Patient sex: F
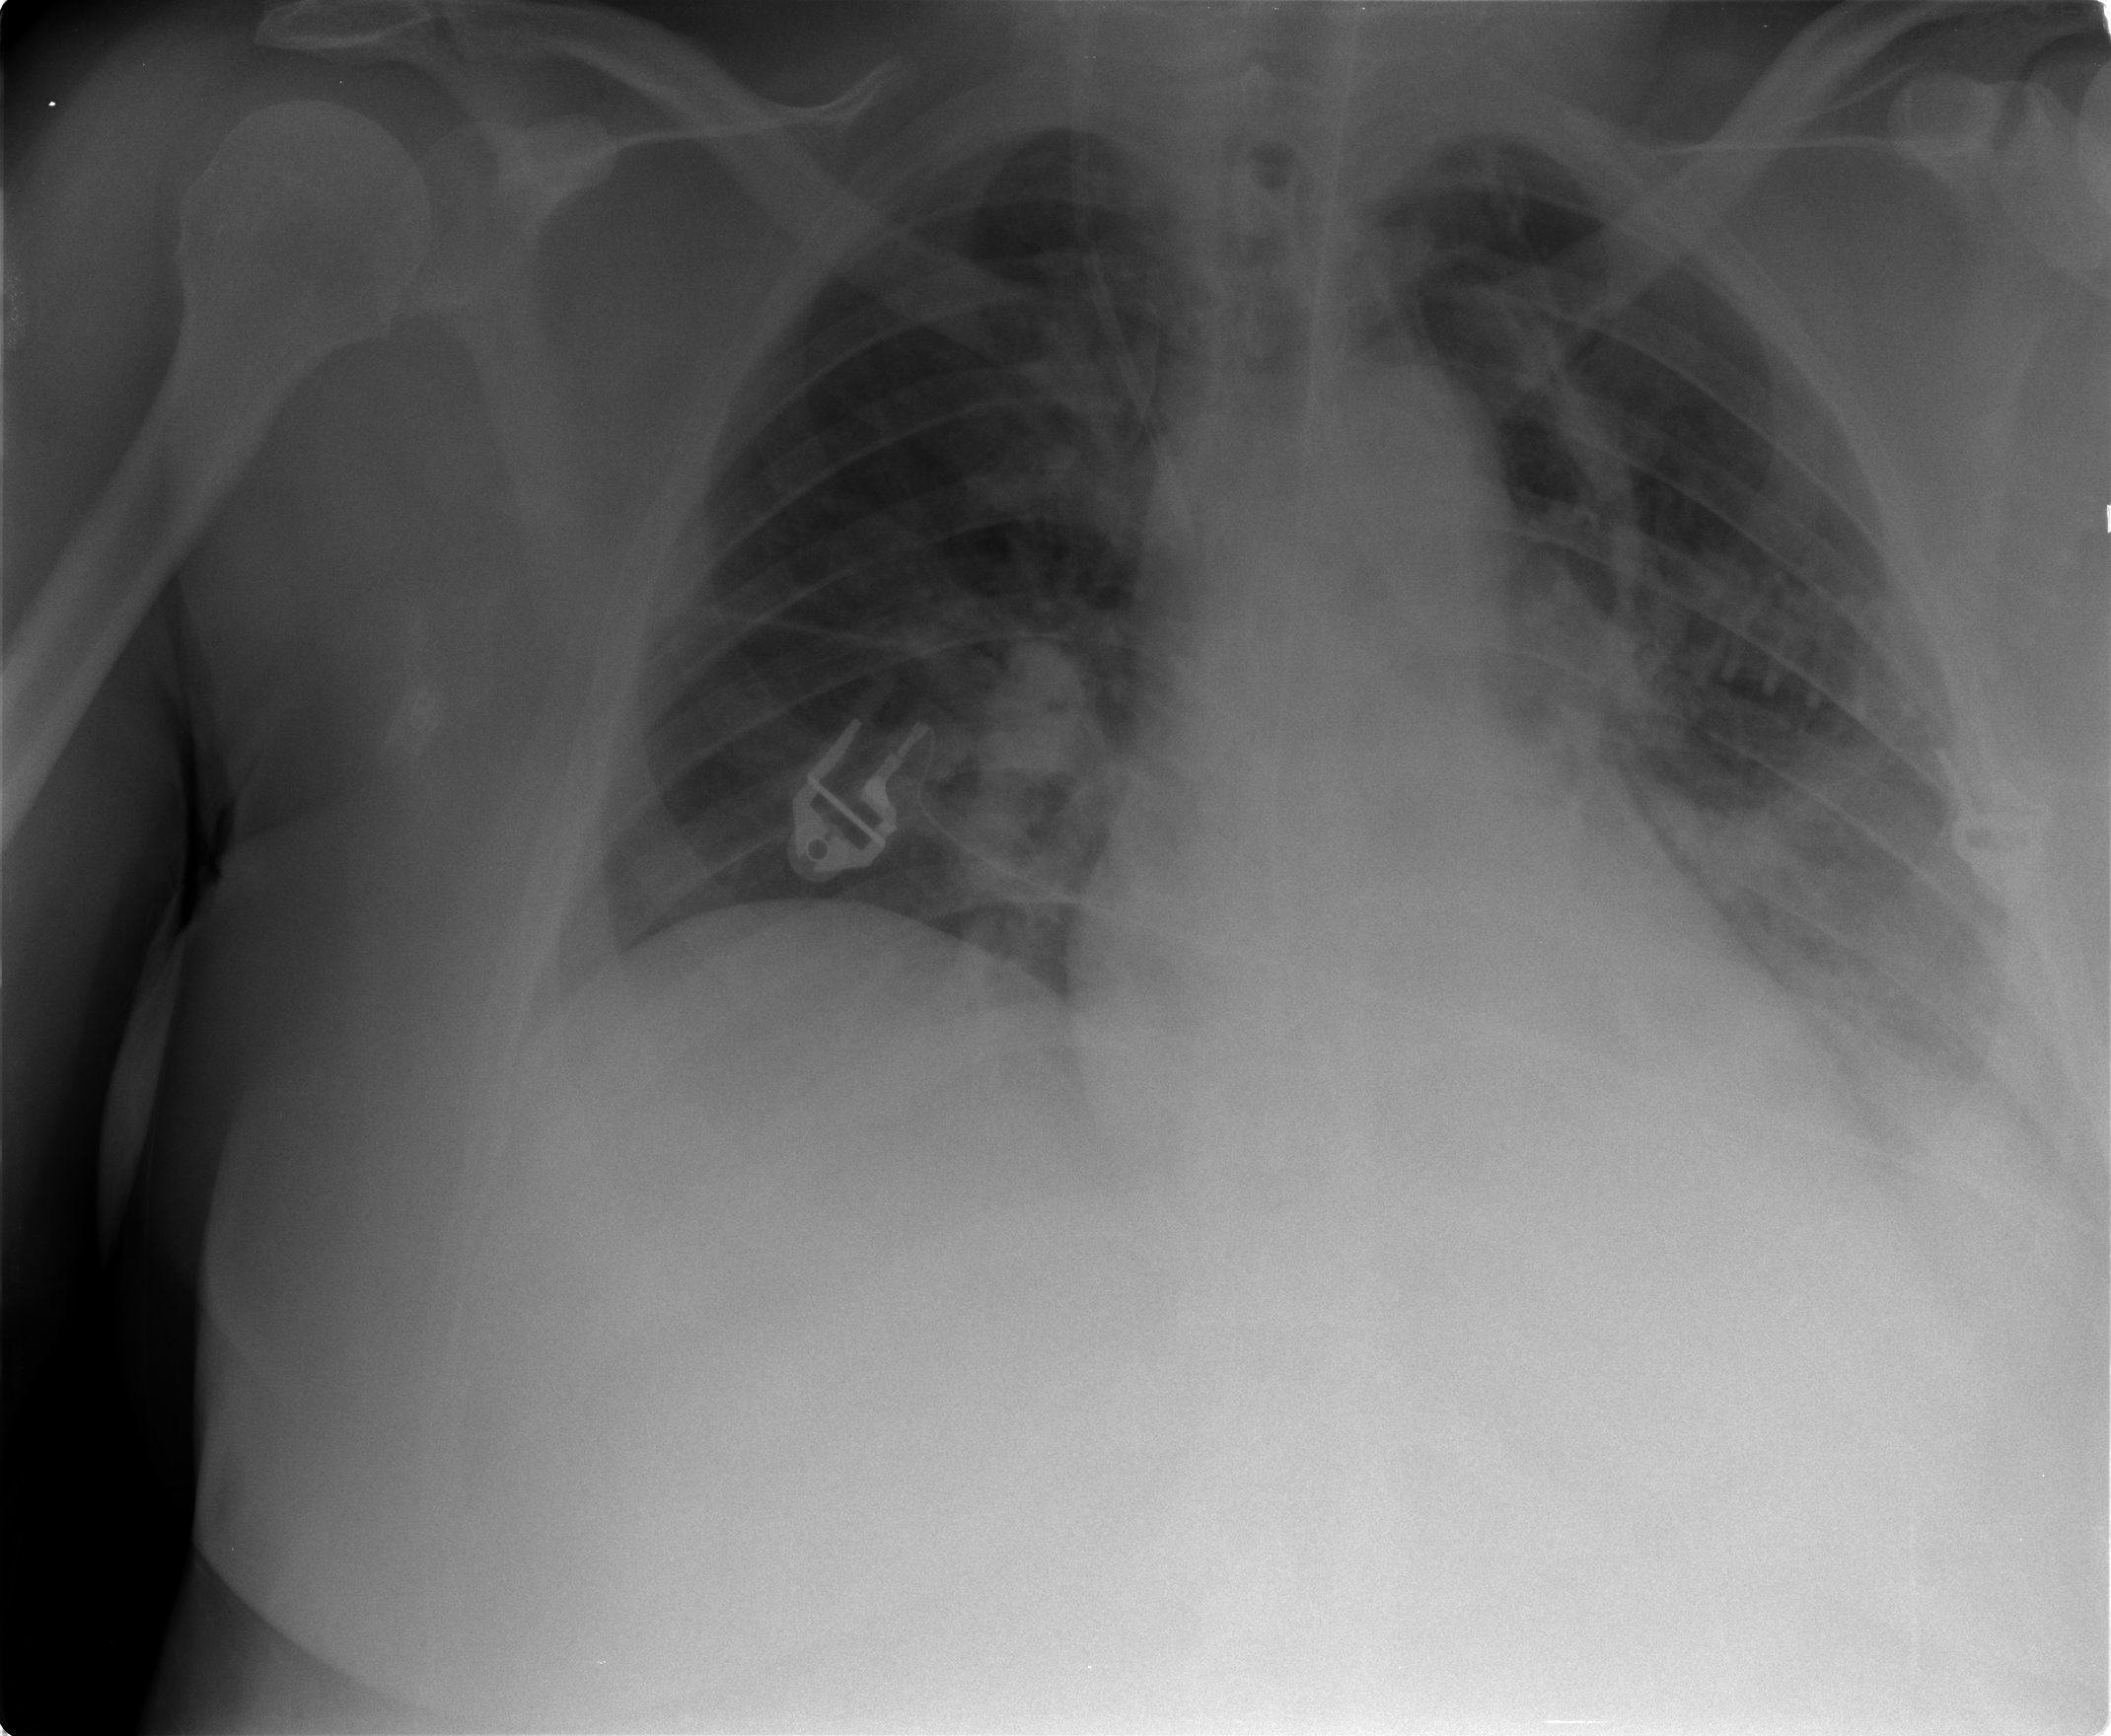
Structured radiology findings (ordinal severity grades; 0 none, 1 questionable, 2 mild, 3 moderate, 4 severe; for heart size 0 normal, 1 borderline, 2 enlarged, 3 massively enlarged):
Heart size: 0
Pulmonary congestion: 2
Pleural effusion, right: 0
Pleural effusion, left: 3
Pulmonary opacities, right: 2
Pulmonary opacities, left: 1
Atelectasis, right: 2
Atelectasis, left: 2